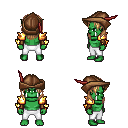
a pixel art fantasy rpg character, male body template, orc, green skin, gold arm armor, white pants, light blonde long hairstyle, leather cap, leather bracers, four views (front, back, left, right), 2x2 character sprite sheet, small pixel art, hard edges, no anti-aliasing